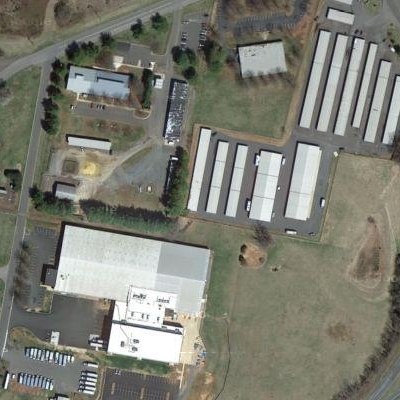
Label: Industry